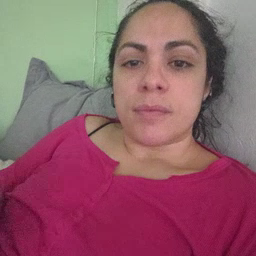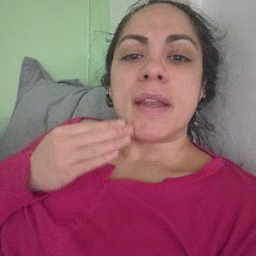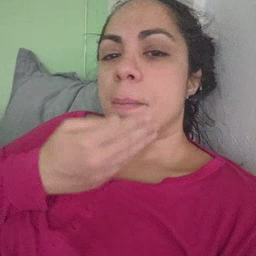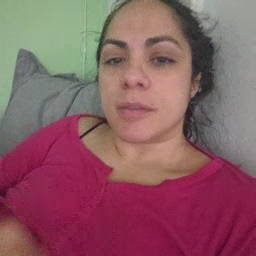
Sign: napkin